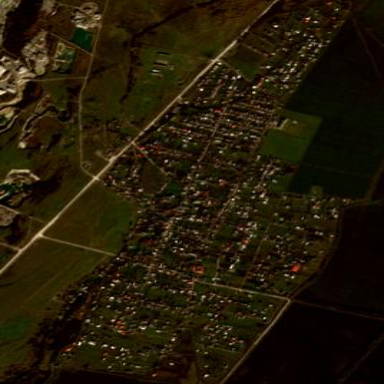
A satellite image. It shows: Residential area located within village.